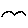
Label: bird